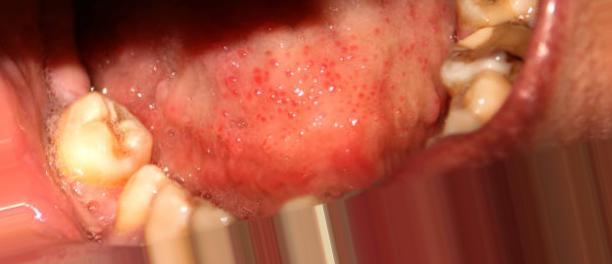
Condition: Caries